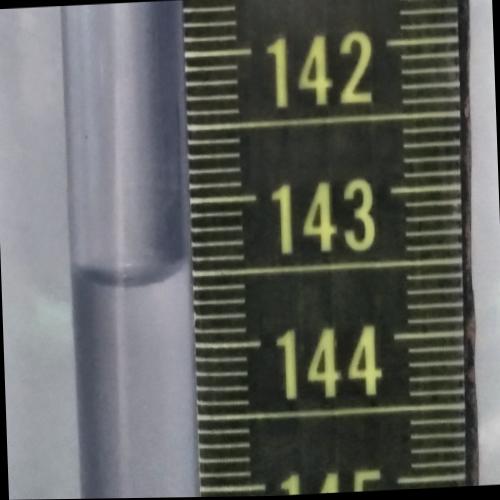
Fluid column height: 143.5 cm